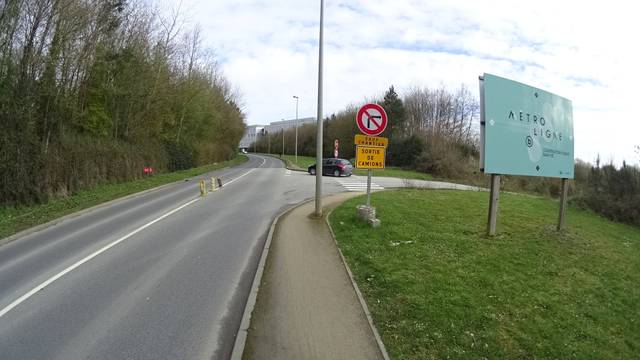
Region: France
Coordinates: 48.132, -1.621